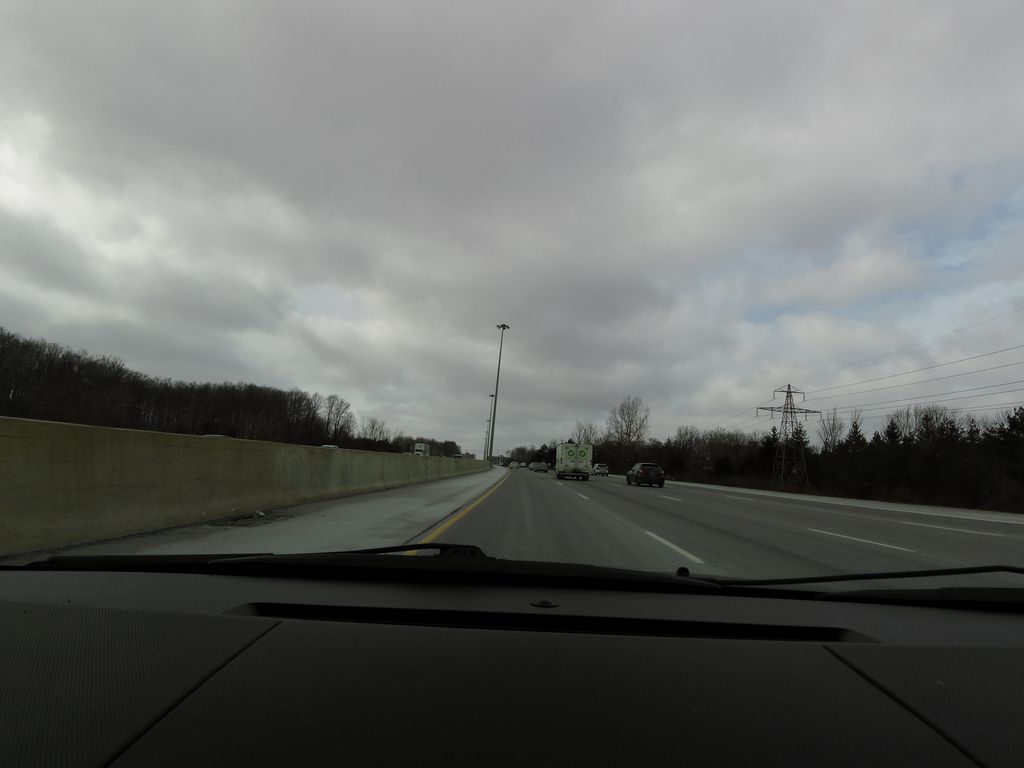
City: kitchener-waterloo